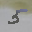
Label: 5